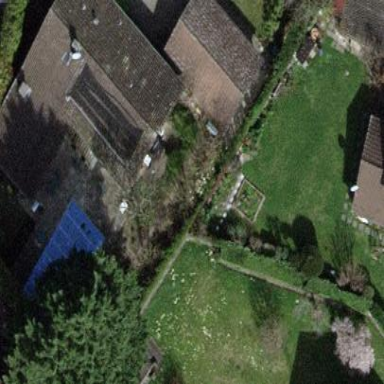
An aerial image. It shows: Garden enclosed by fence.